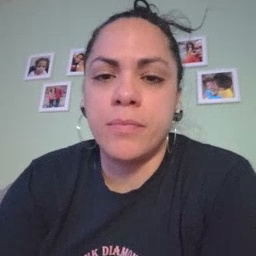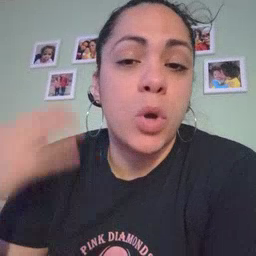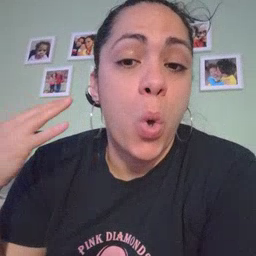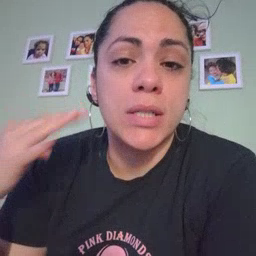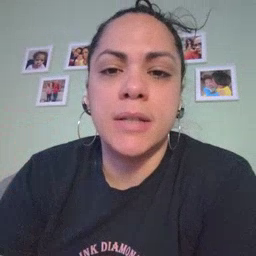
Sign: noisy